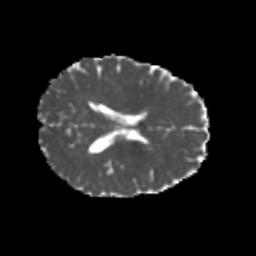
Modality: MD
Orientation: axial
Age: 25
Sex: female
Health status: healthy
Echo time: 0.074 s